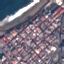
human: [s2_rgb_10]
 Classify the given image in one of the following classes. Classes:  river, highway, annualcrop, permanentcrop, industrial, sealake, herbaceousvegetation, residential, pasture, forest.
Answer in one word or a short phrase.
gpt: Residential